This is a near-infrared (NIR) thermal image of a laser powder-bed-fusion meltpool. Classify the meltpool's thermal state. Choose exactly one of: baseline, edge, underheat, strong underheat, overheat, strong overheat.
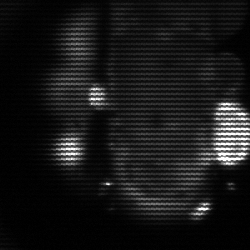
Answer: strong underheat